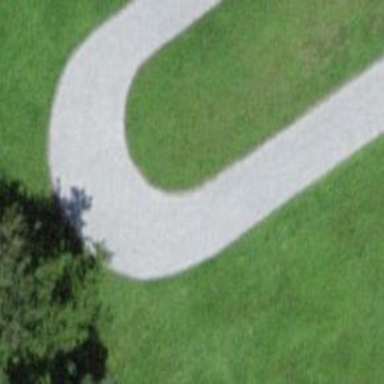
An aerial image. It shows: Driveway with paved surface.